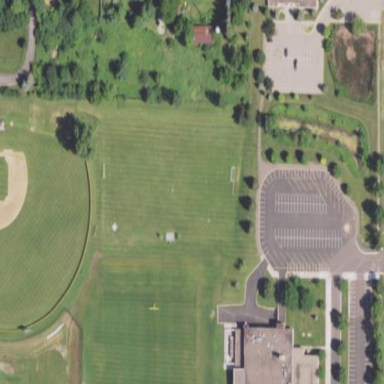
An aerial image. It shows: Soccer pitch for leisureland activities.